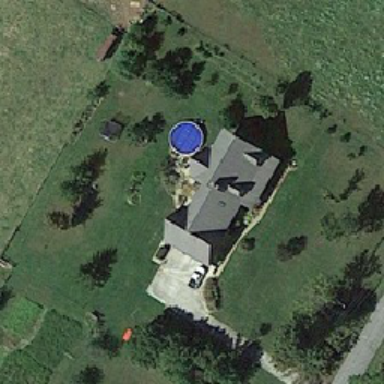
The house is on the green ground and two cars are parked at the gate .